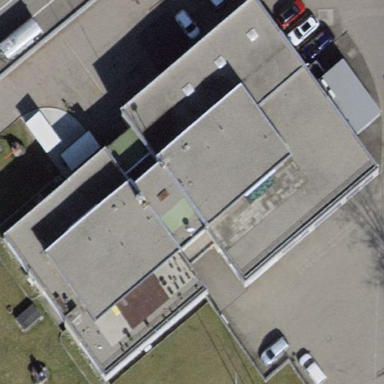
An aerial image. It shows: Industrial building.